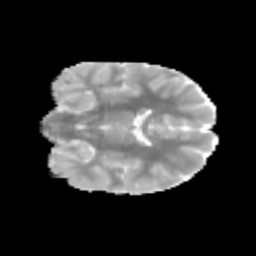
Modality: MD
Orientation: coronal
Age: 11
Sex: male
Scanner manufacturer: siemens
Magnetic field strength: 3 T
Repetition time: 3.8 s
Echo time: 0.07 s